Question: Turn this

Into this
<URL>
Full description:
I was able to do it with this nasty hack (aggregating max column width needed):
'''
// result.Type == typeof(List<MethodInfo>)
_returnTypeColumnWidth = result.Max(info => new FormattedText(info.ReturnType.Name, CultureInfo.CurrentCulture, WindowsFlowDirection.LeftToRight, new Typeface(FontFamily, FontStyle, FontWeight, FontStretch), FontSize, MediaBrushes.Black).Width);
'''
and binding first control's (in a ComboBox.ItemTemplate) Width to it.
The question is: how to do it with MVVM?
My idea was to get MinWidth from a parent's property (which will be updated with Width changes):
'''
<ComboBox.ItemTemplate>
<DataTemplate>
<StackPanel Orientation="Horizontal">
<TextBlock
Width="{Binding RelativeSource={RelativeSource AncestorType={x:Type sd:InvokeMethodDesigner}}, Path=ReturnTypeColumnWidth, Mode=OneWayToSource}"
MinWidth="{Binding RelativeSource={RelativeSource AncestorType={x:Type sd:InvokeMethodDesigner}}, Path=ReturnTypeColumnWidth, Mode=OneWay}"
Margin="0,0,4,0"
TextAlignment="Right" Text="{Binding ReturnType.Name}" />
<TextBlock Text="{Binding Path=., Converter={StaticResource MethodInfoNameConverter}}" />
</StackPanel>
</DataTemplate>
</ComboBox.ItemTemplate>
'''
C#:
'''
public double ReturnTypeColumnWidth
{
get { return _returnTypeColumnWidth; }
set
{
if(Double.IsNaN(value) || (value <= _returnTypeColumnWidth))
return;
_returnTypeColumnWidth = value;
RaisePropertyChanged("ReturnTypeColumnWidth");
}
}
'''
But the ReturnTypeColumnWidth_set() is only called once, during TextBlock initialization (value is NaN).
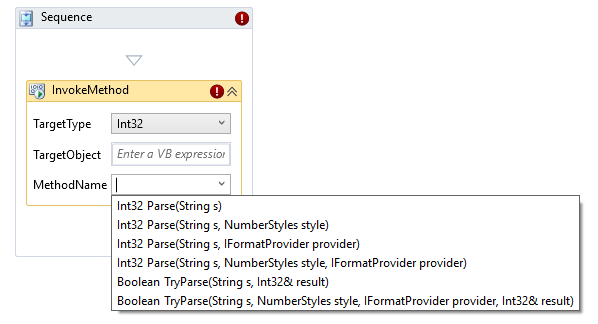
Answer: You can get different 'Grid's to share column or row auto-sizing among themselves using the attached properties <URL>. This does exactly what you're trying to do, but somebody else already wrote the code. If you had to write it yourself, I would recommend doing it with attached properties much like this -- or if you're in a real hurry, maybe even kludge it in the code behind. As Will notes in comments, this logic belongs entirely to the view. The less the viewmodel knows or cares about display column widths, the better.
'''
<ComboBox
...
Grid.IsSharedSizeScope="True"
...
>
<ComboBox.ItemTemplate>
<DataTemplate>
<Grid>
<Grid.ColumnDefinitions>
<ColumnDefinition
Width="Auto"
Grid.SharedSizeGroup="ReturnTypeNameColumn"
/>
<ColumnDefinition
Width="*"
/>
</Grid.ColumnDefinitions>
<TextBlock
Grid.Column="0"
Margin="0,0,4,0"
TextAlignment="Right"
Text="{Binding ReturnType.Name}"
/>
<TextBlock
Grid.Column="1"
Text="{Binding Path=., Converter={StaticResource MethodInfoNameConverter}}"
/>
</Grid>
</DataTemplate>
<ComboBox.ItemTemplate>
</ComboBox>
'''
You might have to set 'ItemsPanel' and put <URL> on the 'StackPanel' you use for the items host, but try this first and see how it goes.